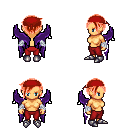
a pixel art fantasy rpg character, female body template, human, tanned skin, purple wings, red pants, red pixie cut hairstyle, red bandana, white cloth bandages, metal boots, four views (front, back, left, right), 2x2 character sprite sheet, small pixel art, hard edges, no anti-aliasing